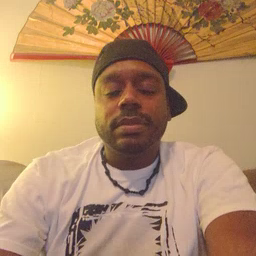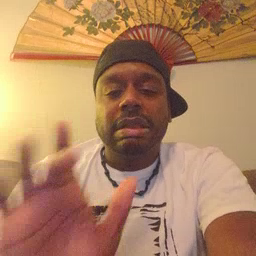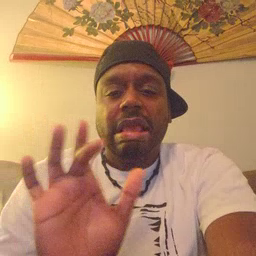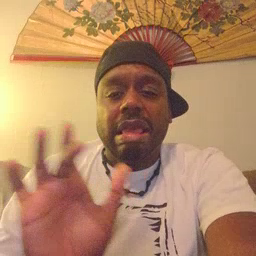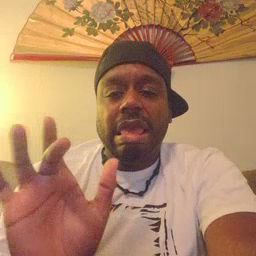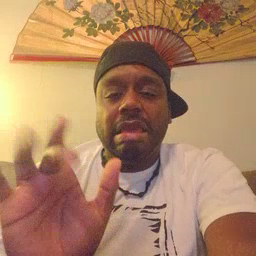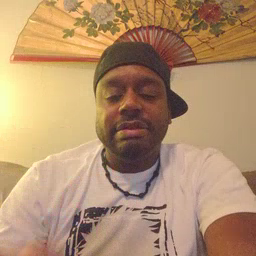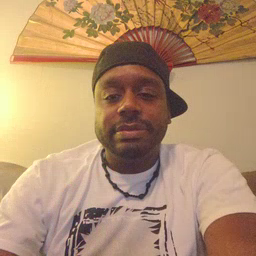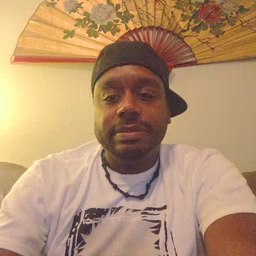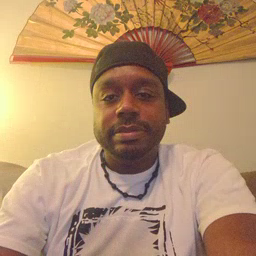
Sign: yucky